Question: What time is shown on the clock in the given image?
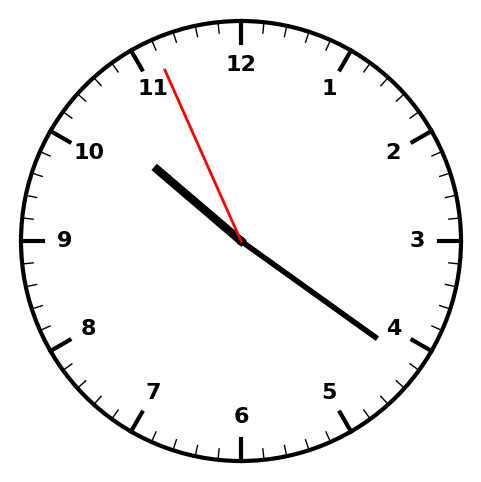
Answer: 10:20:56